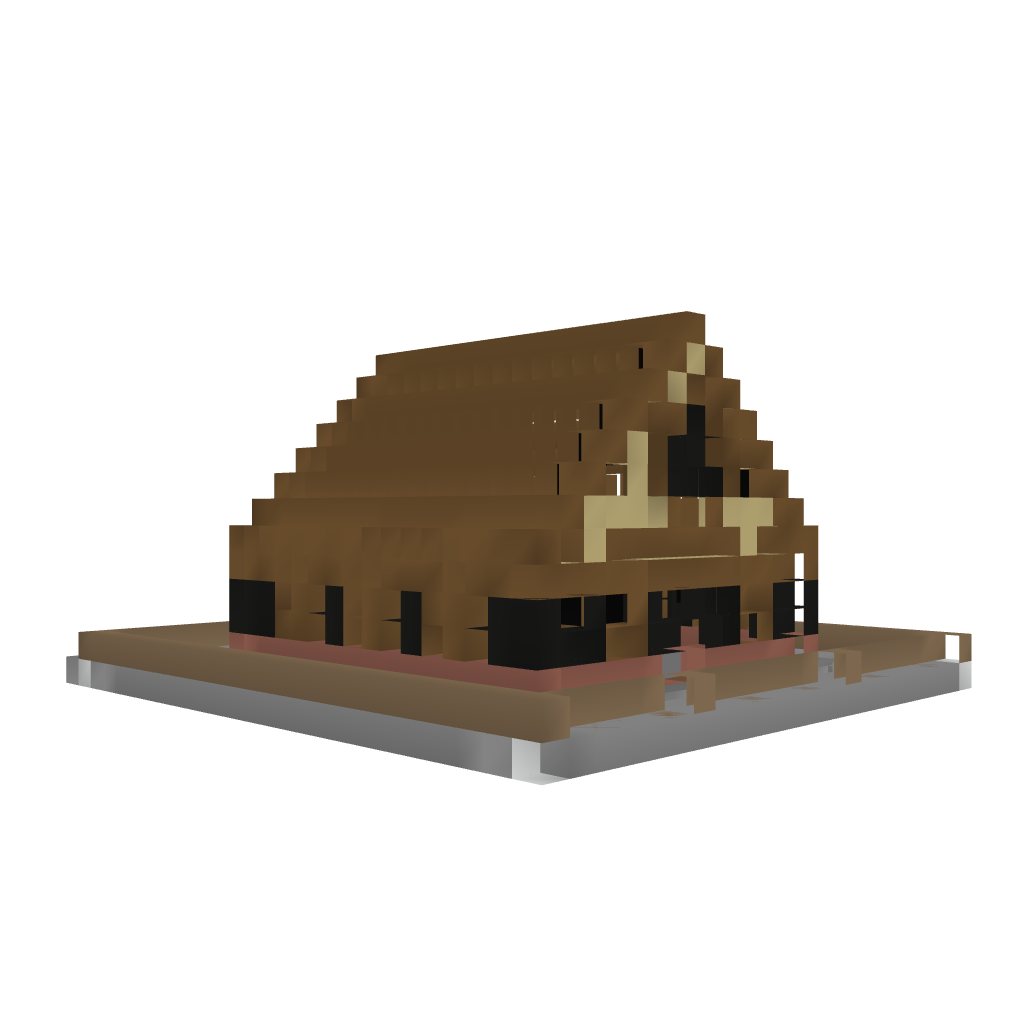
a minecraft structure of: Simple House 01